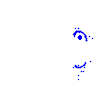
Particle: kaon